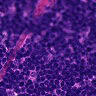
Metastatic tissue present: no